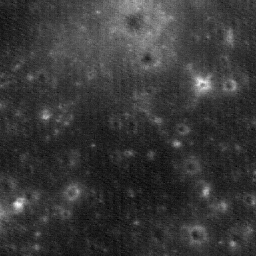
Host type: background_regolith
Lunar coordinates: latitude nan, longitude nan